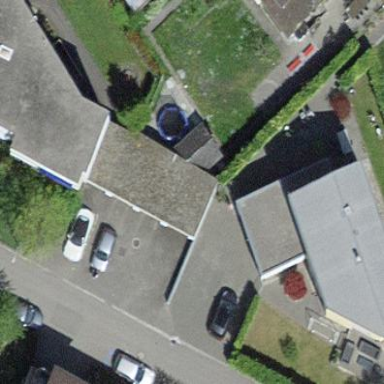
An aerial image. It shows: Flat-roofed garage.